Question: I am hadoop user using Hadoop-2.6.0 in windows. I want to use Acls for folder level permissions. I don't understand the permissions on directories.
Upto my knowledge, owner of the directory and the users in the supergroup have full access to the directory.
Then what is default user, group, other and mask delimited by ?? How HDFS checks for permission.
What is ? Where, how and why is it used?
I referred <URL> but not understand clearly. Help me to understand the usage and concepts.
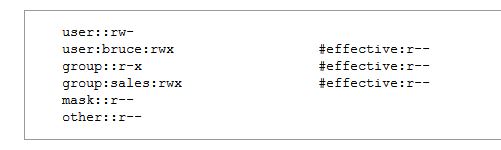
Answer: ACLs are of the order '<type>:<name (optional)>:<permission>'. If the name field is not populated, it applies to every user/group. If the name is supplied, it will be supplemental to the entry without the name. Meaning, in your example above, user permissions by default are 'rw-'. However, because user 'bruce' is also defined, his permissions are 'rwx'.
However, the mask directive is also set. From the HDFS Permission page, mask is defined as : ... a special ACL entry that filters the permissions granted to all named user entries and named group entries, and also the unnamed group entry. What this means is it filters or overrides any named user/group entries as well as unnamed group entries. This overrides the permissions for bruce to be 'r--'. That is why they note the effective permissions of '#r--'.
Group mapping is determined by the following from the HDFS Permission page : This implementation shells out with the bash -c groups command (for a Linux/Unix environment) or the net group command (for a Windows environment) to resolve a list of groups for a user.